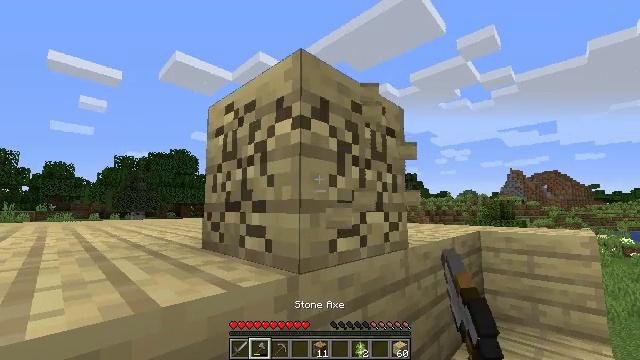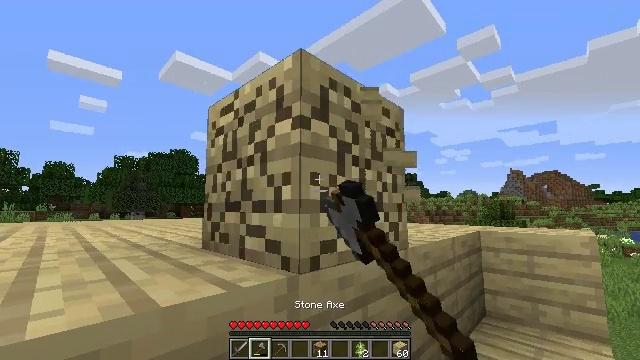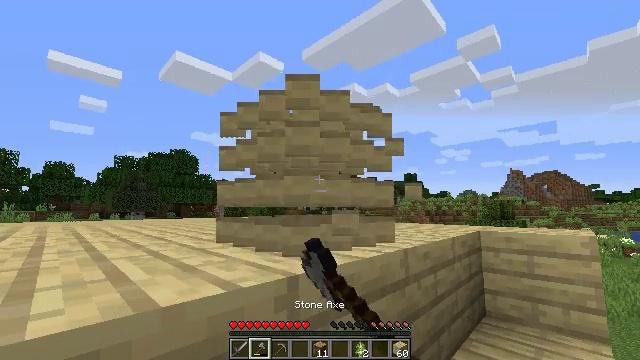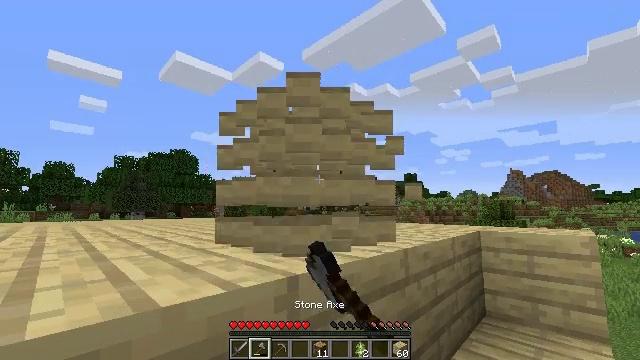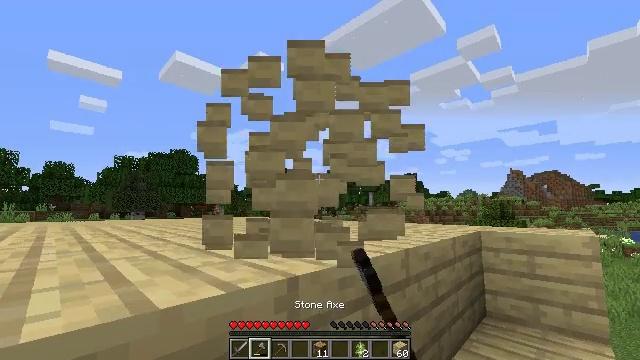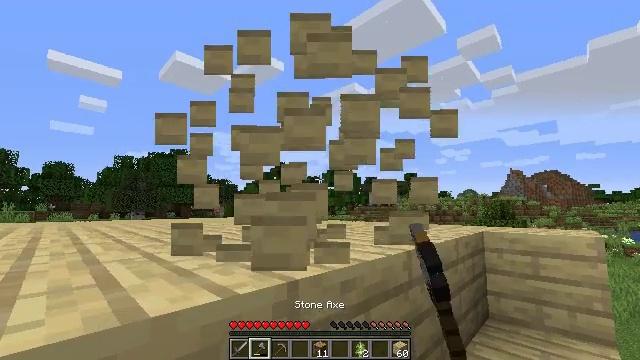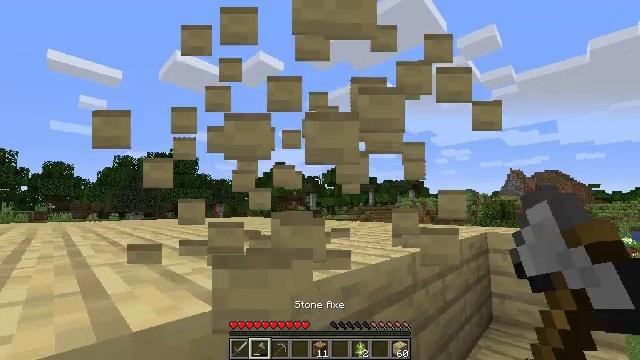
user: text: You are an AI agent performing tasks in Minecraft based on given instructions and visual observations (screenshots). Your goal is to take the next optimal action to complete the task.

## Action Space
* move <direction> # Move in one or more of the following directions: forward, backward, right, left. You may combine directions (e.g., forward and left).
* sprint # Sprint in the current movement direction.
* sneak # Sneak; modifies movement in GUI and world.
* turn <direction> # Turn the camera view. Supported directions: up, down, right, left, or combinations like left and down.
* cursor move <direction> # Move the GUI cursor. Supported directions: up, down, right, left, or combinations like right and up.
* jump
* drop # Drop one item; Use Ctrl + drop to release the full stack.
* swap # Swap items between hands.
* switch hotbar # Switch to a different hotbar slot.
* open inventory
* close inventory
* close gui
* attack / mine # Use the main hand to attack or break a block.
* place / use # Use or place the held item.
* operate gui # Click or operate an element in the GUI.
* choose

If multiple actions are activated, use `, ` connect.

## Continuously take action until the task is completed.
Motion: motion action
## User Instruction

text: Attack the birch planks to recycle them.
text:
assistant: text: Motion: sneak, attack / mine
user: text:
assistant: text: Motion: sneak, attack / mine
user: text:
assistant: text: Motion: sneak, attack / mine
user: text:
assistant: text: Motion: move forward, sneak, attack / mine
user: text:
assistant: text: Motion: move forward, sneak, attack / mine
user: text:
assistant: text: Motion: move forward, sneak, attack / mine
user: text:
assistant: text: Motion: sneak, attack / mine, jump